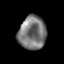
Tissue: prostate
Cell type: B cells
Senescence score: 0.3471
Nuclear area (px): 916
Mean DAPI intensity: 118.164